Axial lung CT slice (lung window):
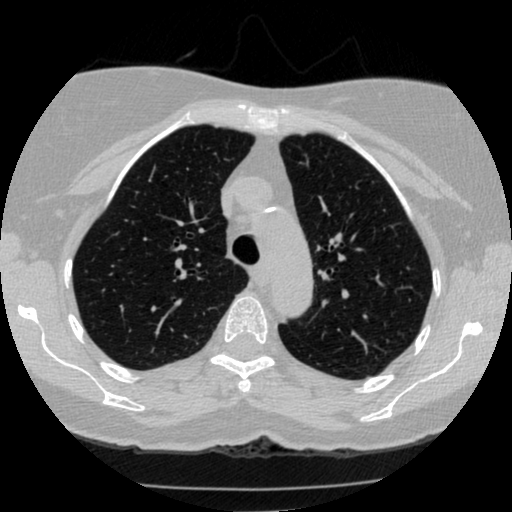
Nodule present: no